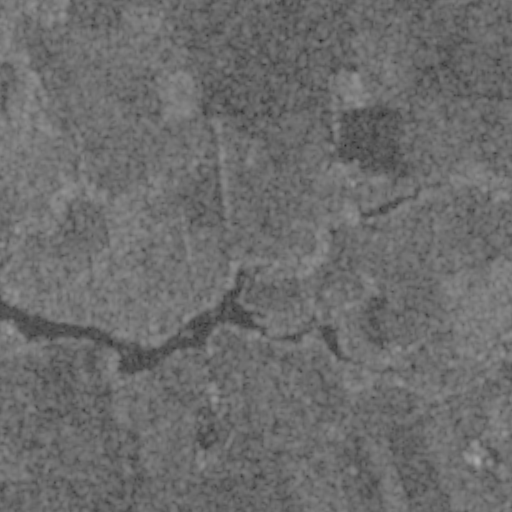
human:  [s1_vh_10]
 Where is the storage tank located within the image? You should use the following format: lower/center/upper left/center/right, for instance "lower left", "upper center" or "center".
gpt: The storage tank is located in the lower center of the image.
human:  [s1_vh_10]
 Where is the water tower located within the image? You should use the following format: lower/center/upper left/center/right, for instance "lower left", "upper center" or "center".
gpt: The water tower is located in the lower right of the image.
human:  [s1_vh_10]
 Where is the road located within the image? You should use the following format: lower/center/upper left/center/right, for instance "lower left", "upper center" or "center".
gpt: There is no road in the image.

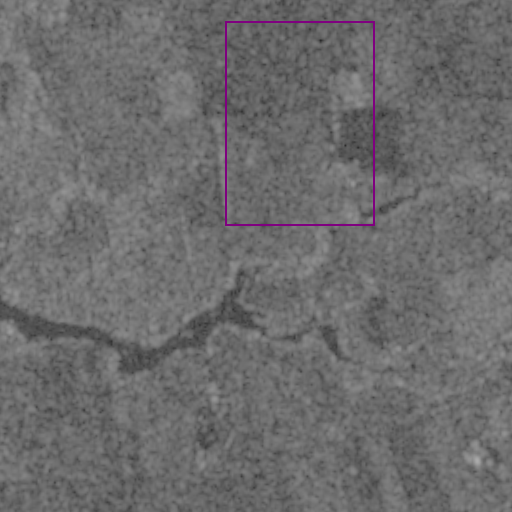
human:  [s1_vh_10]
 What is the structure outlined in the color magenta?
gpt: There is no magenta outline.
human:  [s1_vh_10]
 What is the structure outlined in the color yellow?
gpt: There is no structure outlined in yellow.